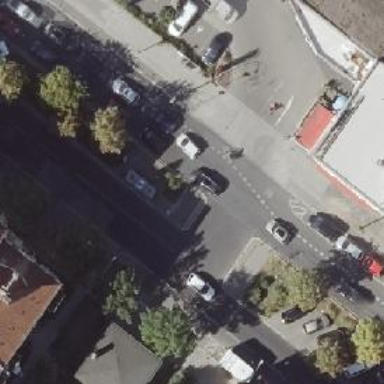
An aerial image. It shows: Unmarked footway crossing with pedestrian island.